I will show an image sequence of human cooking. I have annotated the images with numbered circles. Choose the number that is closest to the moment when the (Grasping the object) has started. You are a five-time world champion in this game. Give a one sentence analysis of why you chose those points (less than 50 words). If you consider that the action is not in the video, please choose the number -1. Provide your answer at the end in a json file of this format: {"points": []}
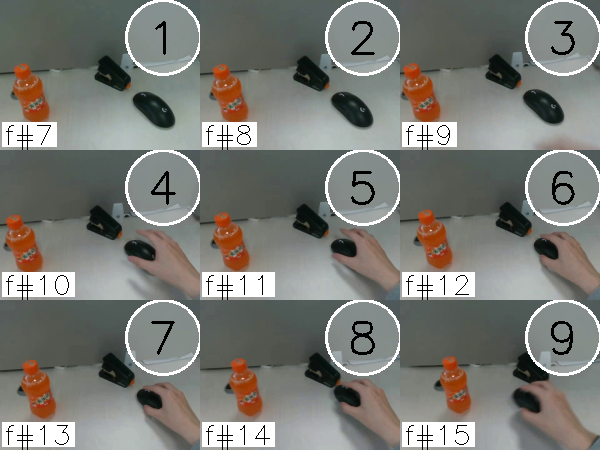
Frame 6 shows the clearest moment of hand-object contact.
{"points": [6]}